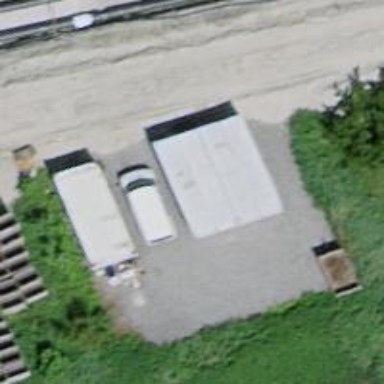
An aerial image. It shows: Parking area with gravel surface.